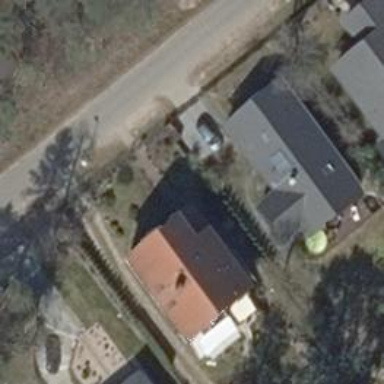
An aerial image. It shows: Detached building with gabled roof.